Question: [
<URL>
I wish to extract the number of days only from the recency column
and i converted it to string and after split function extracted first part a["recency"].str[:1]
But now the issue is I am unable to work on this series as its not accepted as int and not letting me convert it to a number series or any series as I am getting errors after splitting data.
error:
when I try to convert to int
ValueError: setting an array element with a sequence .
And if i try to map to int and use it at series TypeError: object of type 'map' has no len()
some help would be great as I am still new to this.
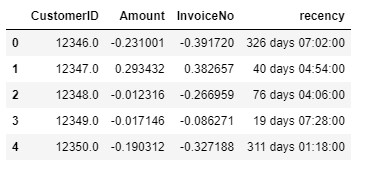
Answer: First make sure that your data has no null values.
For removing null values you can use
'a.dropna(inplace=True)'
Assuming a is your dataframe
Now extract the first word from each row of recency column into elements variable
'''
elements=a["recency"]
elements=[element.split(" ")[0] for element in elements]
'''
Finally append all the numbers into the list
'''
nums=[]
error_in_datas=[]
for x in range(len(elements)):
if elements[x].isdigit():
nums.append(int(elements[x]))
else:
error_in_datas.append(x)
print(nums)
print(error_in_datas)
'''
nums is the list of your days and error_in_datas contains list of indexes that has no digits in the first place of your data as you wanted